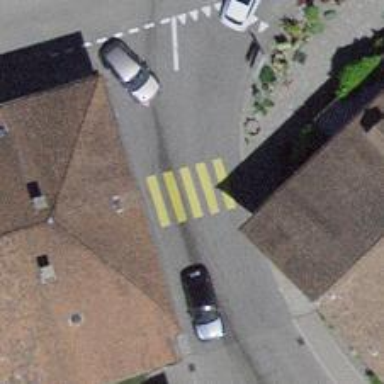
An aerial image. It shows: Marked crossing on the road.